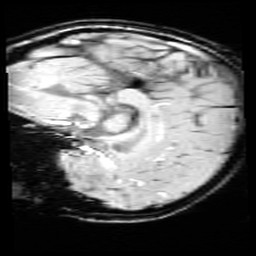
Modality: SWI
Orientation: sagittal
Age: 9
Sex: female
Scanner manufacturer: siemens
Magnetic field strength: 3 T
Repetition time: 0.027 s
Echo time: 0.02 s